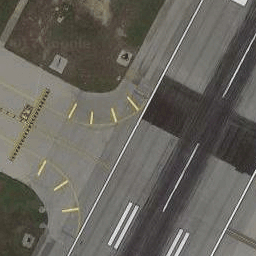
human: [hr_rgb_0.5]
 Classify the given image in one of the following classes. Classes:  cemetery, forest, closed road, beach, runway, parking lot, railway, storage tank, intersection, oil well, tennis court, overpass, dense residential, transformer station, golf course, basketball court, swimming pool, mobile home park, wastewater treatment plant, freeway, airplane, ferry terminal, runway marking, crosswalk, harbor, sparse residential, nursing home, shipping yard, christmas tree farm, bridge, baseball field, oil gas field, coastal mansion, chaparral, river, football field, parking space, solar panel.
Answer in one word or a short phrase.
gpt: runway